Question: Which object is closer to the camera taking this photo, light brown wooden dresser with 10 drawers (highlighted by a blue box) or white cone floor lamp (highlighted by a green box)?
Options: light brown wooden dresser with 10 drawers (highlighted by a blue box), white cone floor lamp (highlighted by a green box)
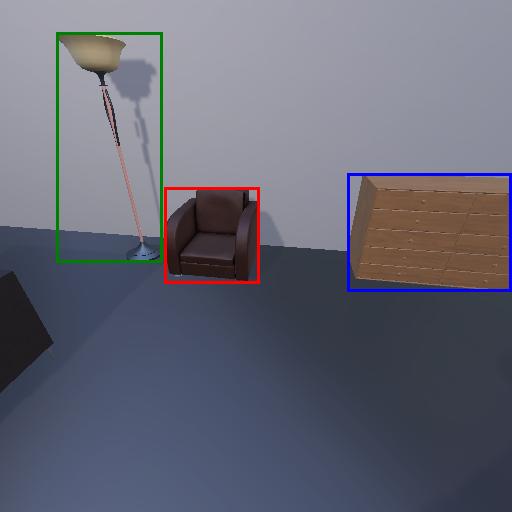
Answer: light brown wooden dresser with 10 drawers (highlighted by a blue box)